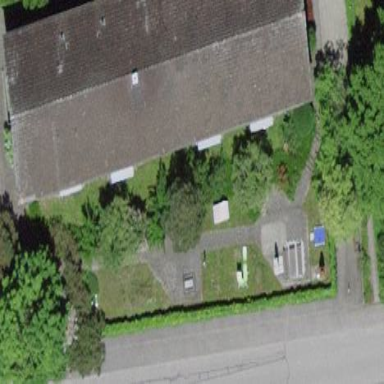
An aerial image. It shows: View of roof of building.